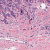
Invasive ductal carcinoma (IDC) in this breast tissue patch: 1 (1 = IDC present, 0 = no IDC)